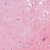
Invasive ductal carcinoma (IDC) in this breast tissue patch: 0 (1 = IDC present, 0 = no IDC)